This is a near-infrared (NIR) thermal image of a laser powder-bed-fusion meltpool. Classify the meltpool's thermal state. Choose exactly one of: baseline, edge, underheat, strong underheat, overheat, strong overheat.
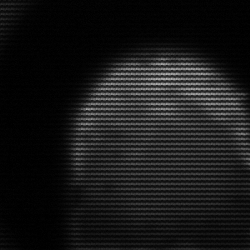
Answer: edge